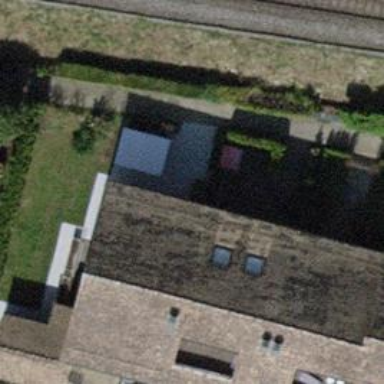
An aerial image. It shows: Terrace building.